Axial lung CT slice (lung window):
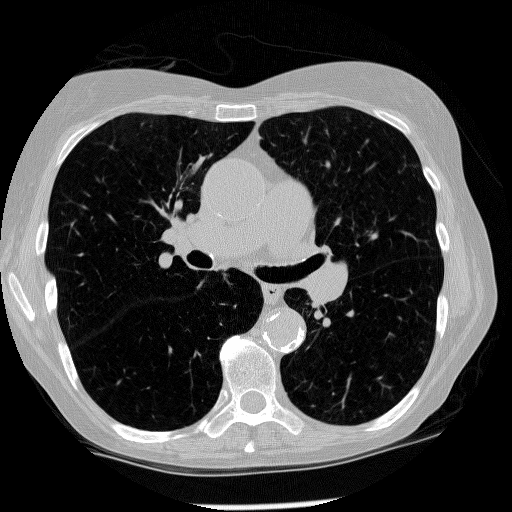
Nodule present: no